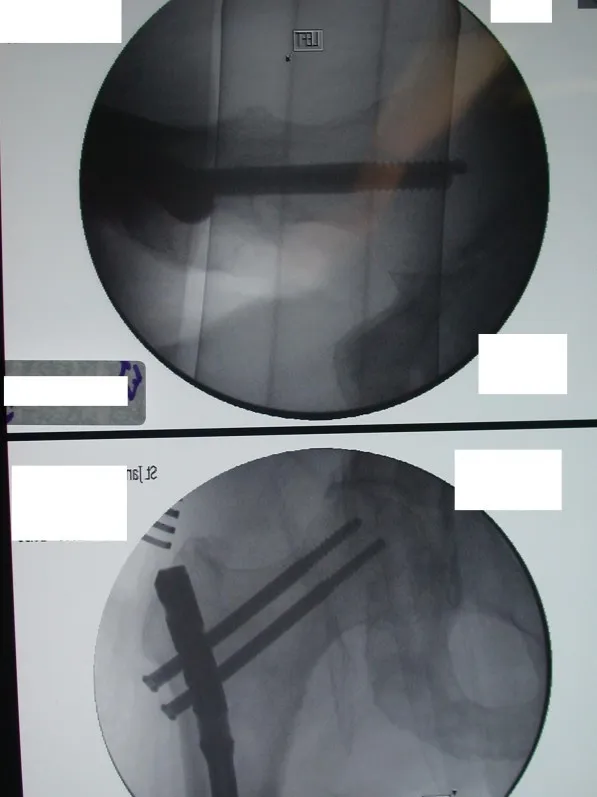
AP and lateral image intensifier views showing optimal positioning of the proximal locking screws and the intramedullary nail in the left proximal femur.
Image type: radiology (x_ray)